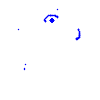
Particle: proton